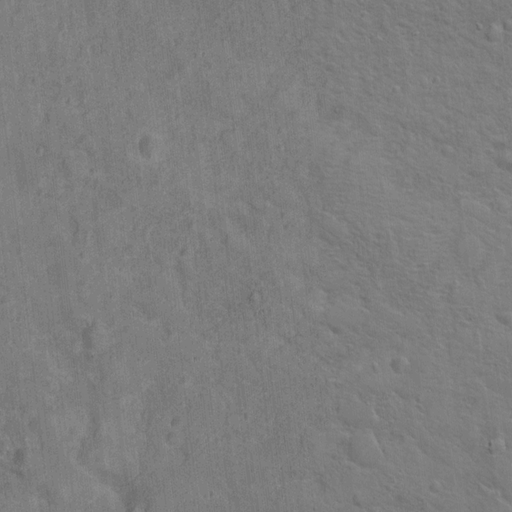
Classes present: Background